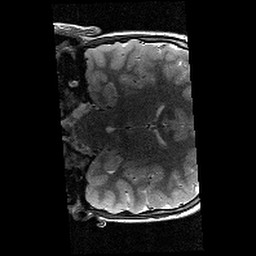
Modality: T2w
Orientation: coronal
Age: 9
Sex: male
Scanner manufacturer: siemens
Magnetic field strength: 3 T
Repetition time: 9.23 s
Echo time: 0.067 s